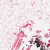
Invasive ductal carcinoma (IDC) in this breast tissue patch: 0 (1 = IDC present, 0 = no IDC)